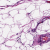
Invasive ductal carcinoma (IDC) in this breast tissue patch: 0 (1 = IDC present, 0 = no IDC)